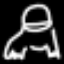
Label: frog